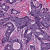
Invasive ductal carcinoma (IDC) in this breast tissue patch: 1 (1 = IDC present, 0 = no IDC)